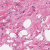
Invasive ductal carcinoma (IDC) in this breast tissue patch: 0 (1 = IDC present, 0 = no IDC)